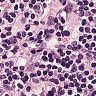
Metastatic tissue present: yes